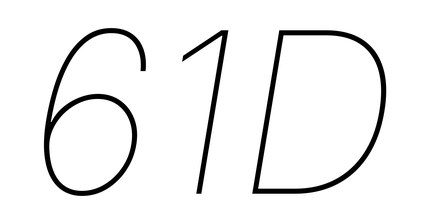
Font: Inter-Italic_Thin_Italic